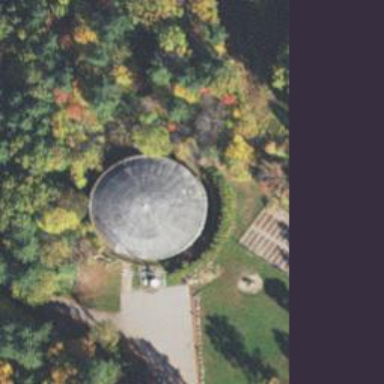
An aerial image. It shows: Water tower that is man-made.